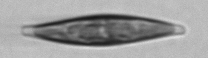
Label: Pleurosigma